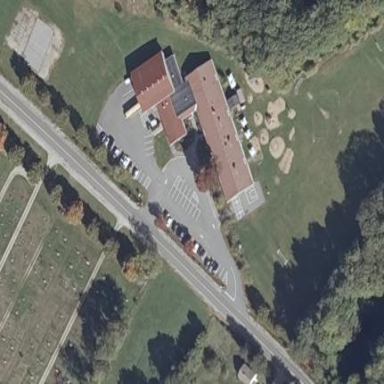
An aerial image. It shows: School building.